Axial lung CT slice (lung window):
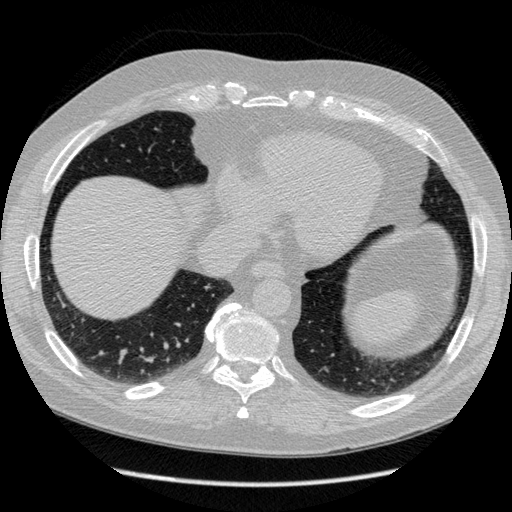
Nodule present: no